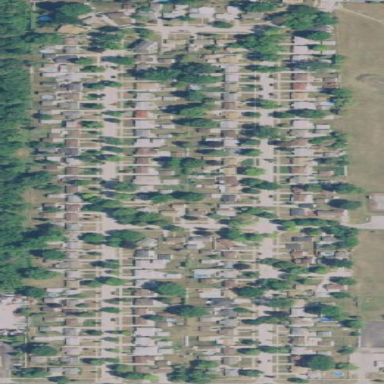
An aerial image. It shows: Single-family residential area.